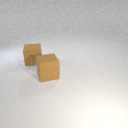
large brown rubber cube to the left of large brown rubber cube